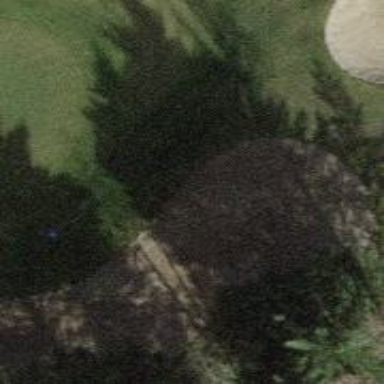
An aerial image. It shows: Sand bunker on golf course.